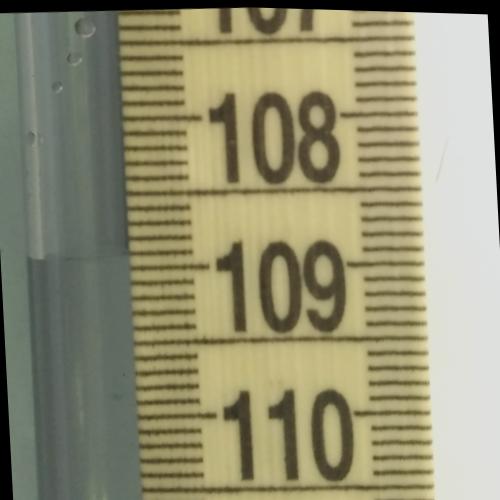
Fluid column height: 108.9 cm